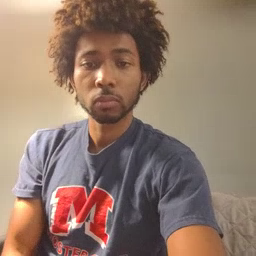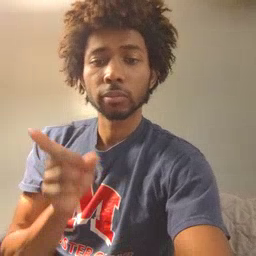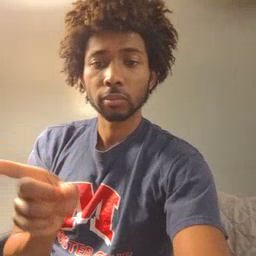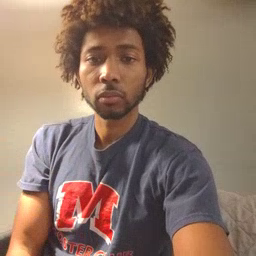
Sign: hesheit